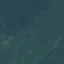
Label: Forest